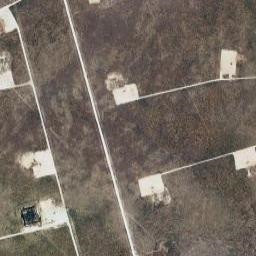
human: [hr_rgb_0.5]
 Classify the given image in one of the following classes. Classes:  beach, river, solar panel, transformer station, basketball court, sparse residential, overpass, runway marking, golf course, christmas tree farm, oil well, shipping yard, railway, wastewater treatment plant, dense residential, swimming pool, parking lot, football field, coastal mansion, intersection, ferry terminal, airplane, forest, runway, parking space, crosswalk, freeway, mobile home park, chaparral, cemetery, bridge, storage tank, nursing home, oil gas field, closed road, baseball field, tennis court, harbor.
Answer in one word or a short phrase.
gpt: oil gas field